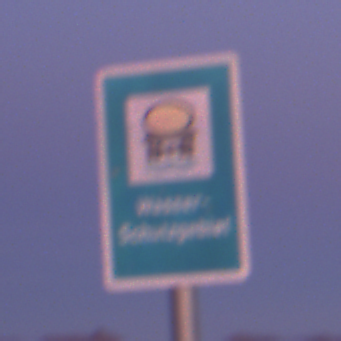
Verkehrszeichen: Wasserschutzgebiet
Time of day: Dawn
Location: Outdoor (Nature)
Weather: PartlyCloudy
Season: NotSpecified
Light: Natural